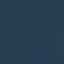
Land use / land cover class: SeaLake